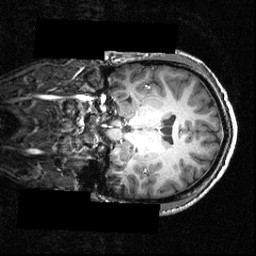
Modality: T1w
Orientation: coronal
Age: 21
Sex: male
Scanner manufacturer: siemens
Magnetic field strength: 3.951 T
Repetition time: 1.5 s
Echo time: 0.00335 s